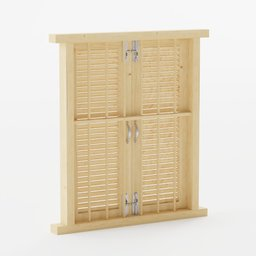
Label: architecture